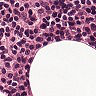
Metastatic tissue present: no